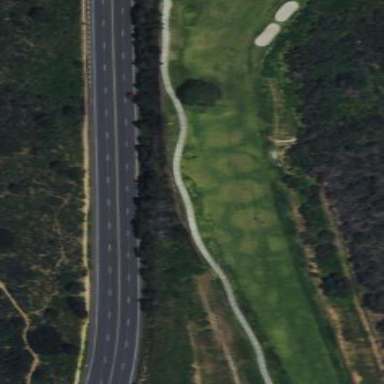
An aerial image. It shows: Golf fairway surrounded by grass.